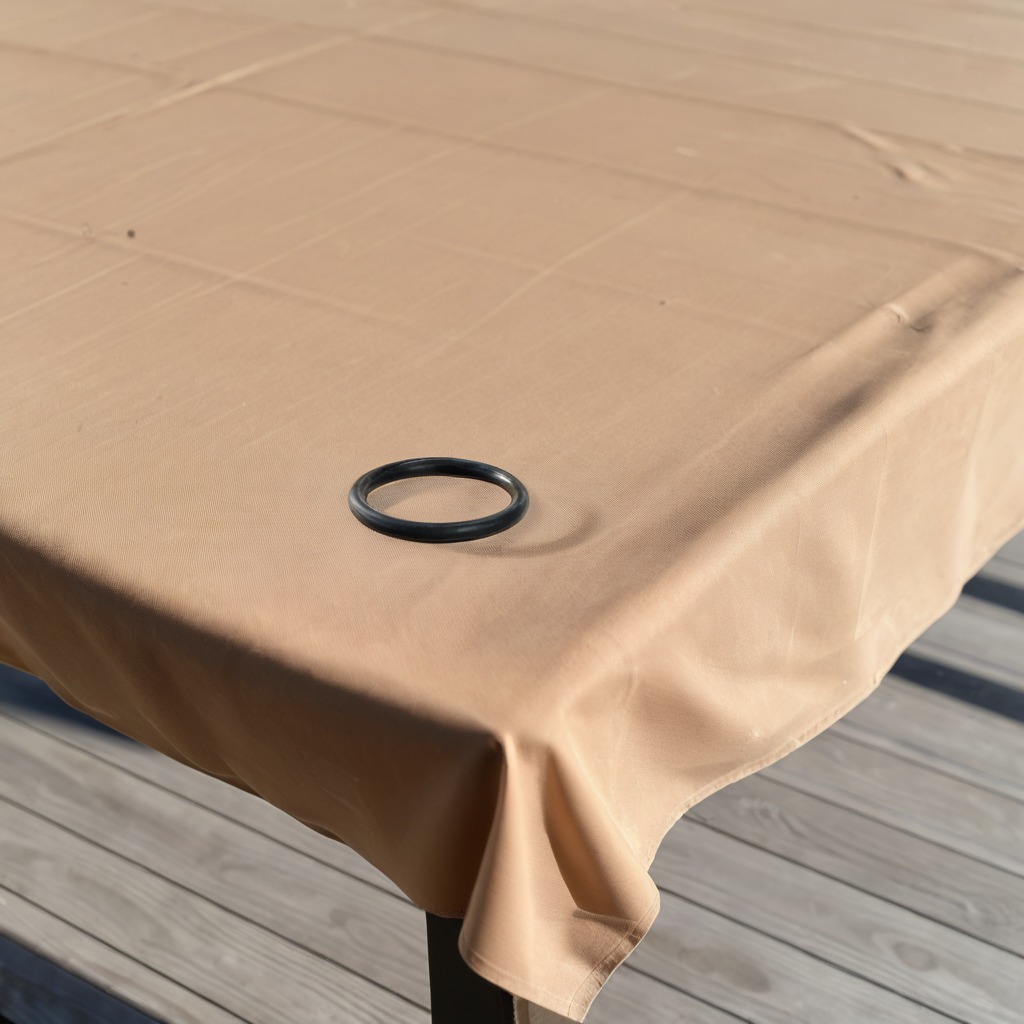
A rubber O-ring lying on a wooden table.